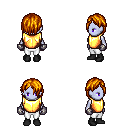
a pixel art fantasy rpg character, female body template, dark elf, purple skin, gold chest armor, white pants, dark blonde bangs hairstyle, metal gloves, black shoes, four views (front, back, left, right), 2x2 character sprite sheet, small pixel art, hard edges, no anti-aliasing